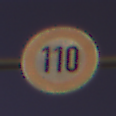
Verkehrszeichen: Geschwindigkeit110
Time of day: Night
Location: Outdoor (Urban)
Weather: PartlyCloudy
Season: NotSpecified
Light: Natural